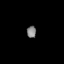
Tissue: prostate
Cell type: T cells
Senescence score: 0.7394
Nuclear area (px): 105
Mean DAPI intensity: 132.152